Question: I just started out in python and I am programming a hangman game base on a book. May I know why is my code below not running in the order that I want it to run?
When I execute the program, the letter guessed in 'guess' is suppose to go into 'used' to indicate which letters has the player already guessed to find out the right word. However, this only happens every 2 turns and not every 1 turn. I've indicated the hangman ACSII art at the start of the program in an image file for reference, below the image are the code. Would gladly appreciate any help. Thanks!

'''
MAX_WRONG = len(HANGMAN)-1
WORDS = ("book","toy","paper","school","house","computer","television")
word=random.choice(WORDS)
so_far = "-"*len(word)
wrong = 0
used = []
print "Welcome to hangman! Guess the the word before the the man is hang dead!"
print "You can only guess one letter at a time!"
while wrong < MAX_WRONG and so_far!=word:
print HANGMAN[wrong]
print "
You've used the following letters:
",used
print "
So far, the word is:
", so_far
guess = raw_input("
Enter your guess:")
guess = guess.lower()
if guess in word:
used+=guess
print "
You've used the following letters:
",used
print"
Yes!",guess,"is in the word!"
new=""
for i in range(len(word)):
if guess == word[i]:
new+=guess
else:
new+=so_far[i]
so_far=new
else:
used+=guess
print "
You've used the following letters:
",used
print "
So far, the word is:
", so_far
print"
Sorry,",guess,"isn't in the word."
guess = raw_input("
Enter your guess:")
wrong+=1
while guess in used:
print "You've already guessed the letter:",guess
print "
You've used the following letters:
",used
print "
So far, the word is:
", so_far
guess = raw_input("Enter your guess:")
guess = guess.lower
if wrong == MAX_WRONG:
print HANGMAN[wrong]
print "
You've been hanged!"
else:
print "
You guessed it!"
print "
The word was",word
raw_input("
Press the enter key to exit.")
'''
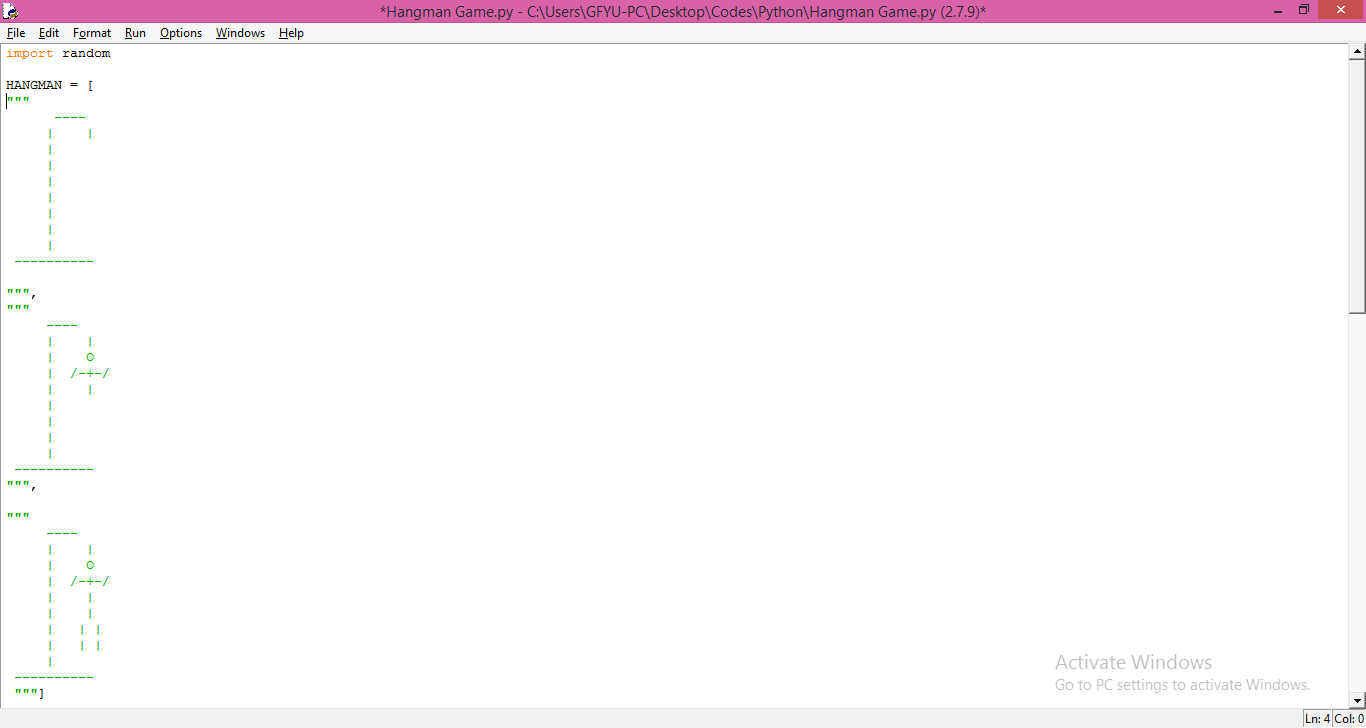
Answer: It appears to be happening 2 turns, but that is not the case. The problem is that your program prompts the user twice in a single turn. At the start of the loop you ask the user for a letter. If it was tell me it was wrong, then you ask for another letter. Then your loop repeats and you ask for a letter again.
The problem is that you are asking for a letter twice within the loop, not once. In programming we have what is called the <URL> which means don't repeat yourself. Your code shows one of many reasons not to repeat yourself. You thought that your loop was running twice, but you were actually just running the same code multiple times in your loop.